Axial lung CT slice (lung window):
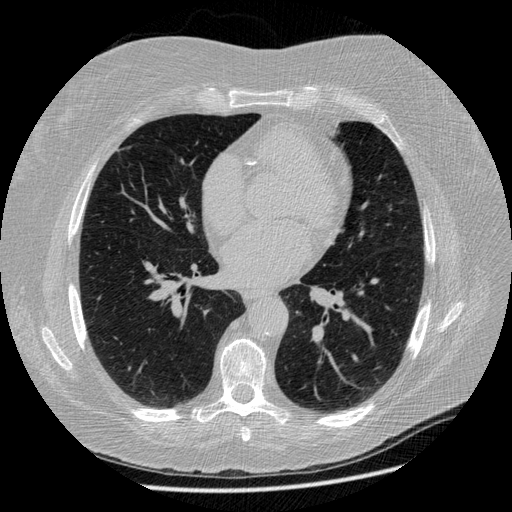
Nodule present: no